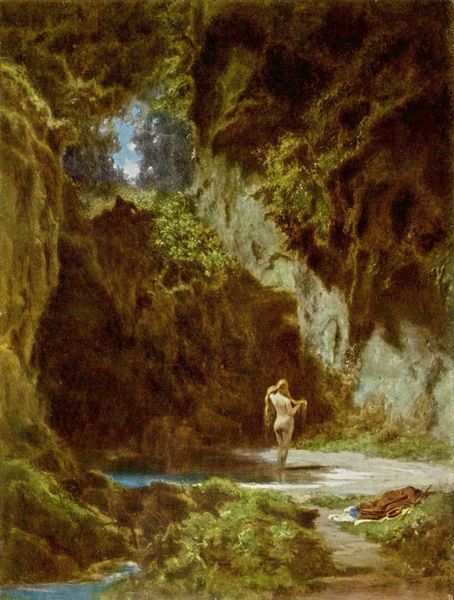
Titel: Badende Nymphe
Künstler: Carl Spitzweg
Standort: Dortmund
Institution: Privatsammlung
Schlagwörter: akt, baum, blau, dunkel, felsen, gemälde, himmel, körper, laub, nackt, schatten, wasser, weiß, wolken, baden, badende, bäume, fluss, grün, impressionismus, landschaft, mädchen, ocker, sand, see, teich, ufer, braun, frankreich, frau, grau, haar, hell, kleid, kleider, licht, nacht, rücken, türkis, blick, dame, gras, rot, weg, wolke, beige, symbolismus, blond, jung, wand, arm, arme, kleidung, lang, stehen, stein, steine, bild, öl, bach, kalt, nass, natur, busch, büsche, gebüsch, gewässer, sonne, boden, gewand, gold, haare, lange haare, stoff, decke, pflanzen, höhle, rosa, tal, voyeur, wald, genre, beine, hellblau, bein, hintern, pfütze, rückenansicht, sommer, ansicht, trocknen, zöpfe, lehm, berge, fels, hang, sonnenlicht, schlucht, ausflug, idylle, stille, romantik, zopf, muse, nackte, allein, erotik, kühle, bad, flechten, waschen, paradies, spitzweg, courbet, lichtstrahl, sonnenstrahl, wandern, algen, idyll, schwimmen, moos, abtrocknen, lichtung, rückenakt, schönheit, sterne, loch, göttin, hängend, freiheit, tümpel, nymphe, märchen, grotte, urwald, frei, venus, abgelegt, wildnis, versteck, heilige, alleine, fee, klamm, lagune, ablegen, aktfigur, wanderin, rücke, abstieg, maid, quelle, dschungel, pflege, grässer, susanna, geheim, weiblicher akt, ausgezogen, lichtblick, voyeuristisch, langes haar, langhaarig, lange, karst, abgelegen, mos, beim bade, grott, gumpe, naturwesen, teic, unbeobachtet, velangen, lichtfall, renigen, boeden, wasserfsall